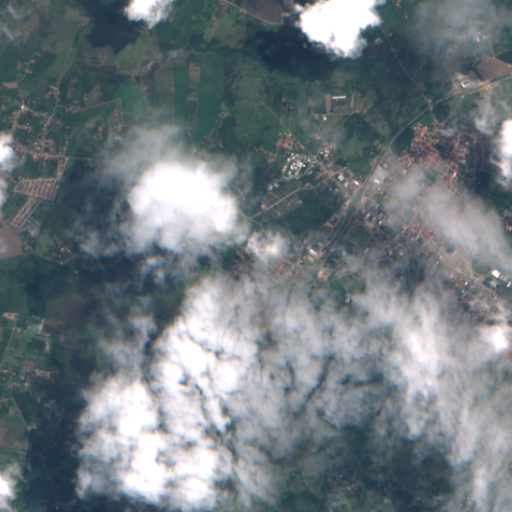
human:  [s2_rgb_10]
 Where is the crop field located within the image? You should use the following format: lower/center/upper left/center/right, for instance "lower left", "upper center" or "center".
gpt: The crop field is located in the lower center of the image.
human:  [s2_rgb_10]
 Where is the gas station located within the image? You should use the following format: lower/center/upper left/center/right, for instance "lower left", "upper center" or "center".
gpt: The gas station is located in the center right of the image.
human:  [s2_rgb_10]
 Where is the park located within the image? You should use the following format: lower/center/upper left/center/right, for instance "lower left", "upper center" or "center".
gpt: The park is located in the lower right of the image.
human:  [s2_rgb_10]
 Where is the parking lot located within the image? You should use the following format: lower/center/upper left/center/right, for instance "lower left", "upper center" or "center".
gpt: The parking lot is located in the center right of the image.
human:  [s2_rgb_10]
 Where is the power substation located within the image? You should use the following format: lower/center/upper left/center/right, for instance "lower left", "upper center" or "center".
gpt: The power substation is located in the center right of the image.
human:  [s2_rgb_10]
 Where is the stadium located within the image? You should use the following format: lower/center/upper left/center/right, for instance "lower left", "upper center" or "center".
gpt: The stadium is located in the center right of the image.
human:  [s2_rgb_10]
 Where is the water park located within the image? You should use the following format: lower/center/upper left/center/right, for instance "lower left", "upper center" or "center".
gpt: The water park is located in the center right of the image.
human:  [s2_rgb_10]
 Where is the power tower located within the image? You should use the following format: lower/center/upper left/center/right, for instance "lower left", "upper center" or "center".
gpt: There is no power tower in the image.